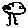
Label: tree